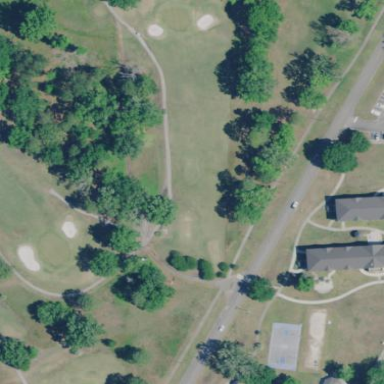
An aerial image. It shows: Rough area on grassy golf course.